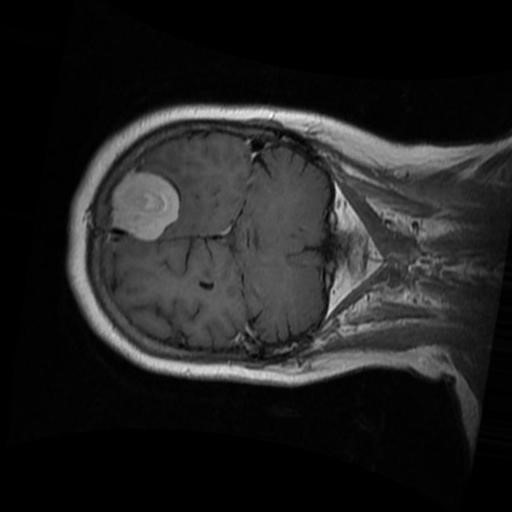
Label: brain_menin